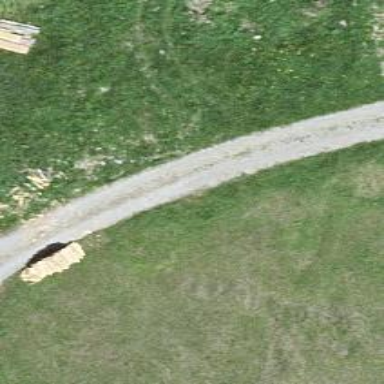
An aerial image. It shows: Well-maintained track road with grade 1 tracktype.